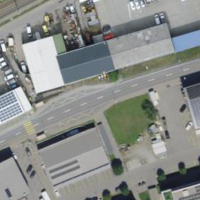
EUNIS habitat code: 54
Species observed at this site:
Convolvulus arvensis
Senecio viscosus